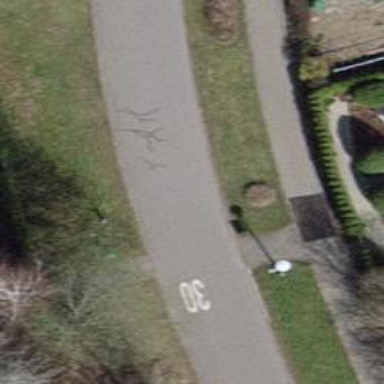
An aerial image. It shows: Kerb barrier.